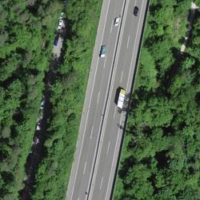
EUNIS habitat code: 57
Species observed at this site:
Allium ursinum